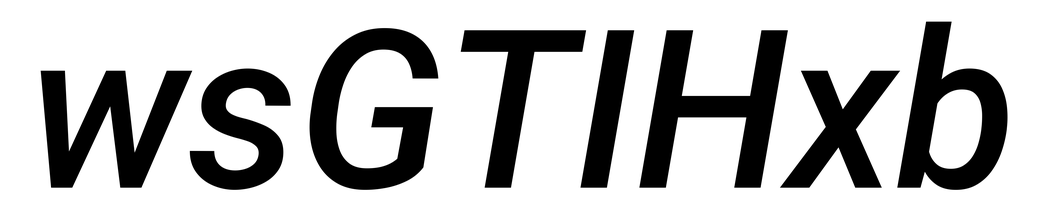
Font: Roboto-Italic_Medium_Italic